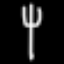
Label: fork